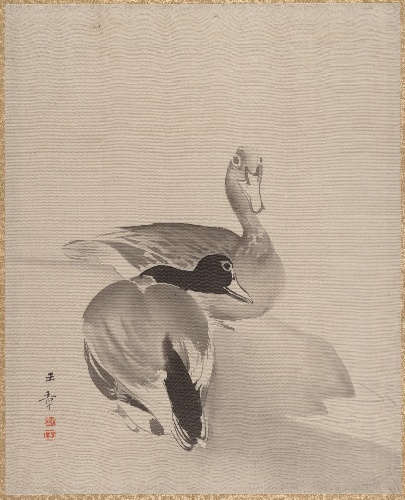
Artist: Kawabata Gyokushō
Artist bio: Japanese, 1842–1913
Date: 1887–92
Object type: Album leaf
Classification: Paintings
Medium: Album leaf; silk
Culture: Japan
Period: Meiji period (1868–1912)
Dimensions: 13 1/2 x 11 in. (34.3 x 27.9 cm)
Department: Asian Art
Credit line: Charles Stewart Smith Collection, Gift of Mrs. Charles Stewart Smith, Charles Stewart Smith Jr., and Howard Caswell Smith, in memory of Charles Stewart Smith, 1914
Accession year: 1914
Repository: Metropolitan Museum of Art, New York, NY
Tags: Ducks